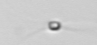
Label: nanoplankton_mix